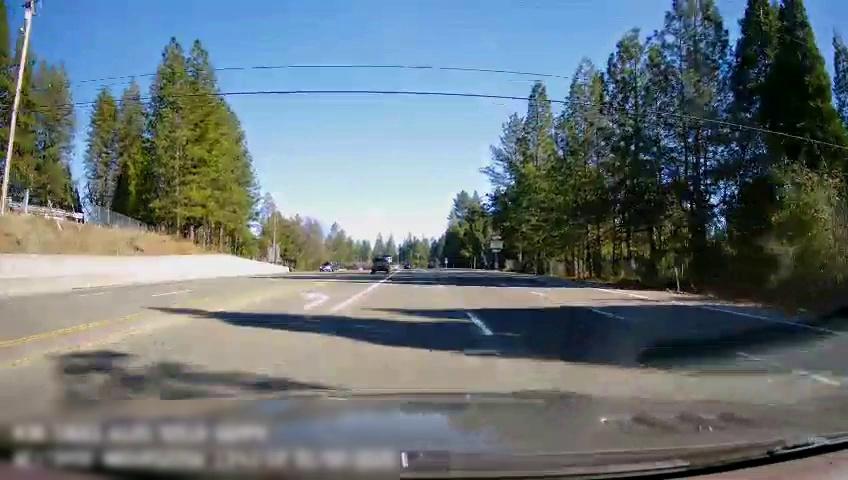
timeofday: Day
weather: Sunny
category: Drivable Space
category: Vehicles | SUV
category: Vehicles | SUV
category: Lanes | Opposite Lane
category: Lanes | Current Lane
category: Lanes | Alternate Lane
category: Lanes | Alternate Lane
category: Lanes | Opposite Lane
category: Lanes | Opposite Lane
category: Lanes | Current Lane